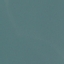
Land use / land cover class: SeaLake